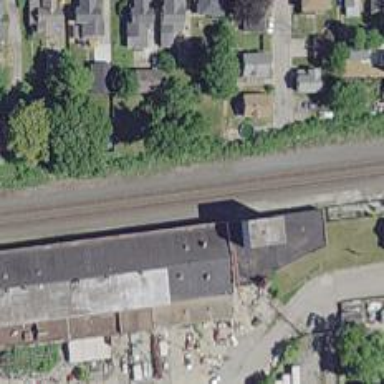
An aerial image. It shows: Abandoned railway.